Field crop: maize
Growth stage: 1
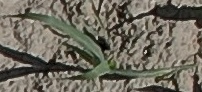
Species: sorghum